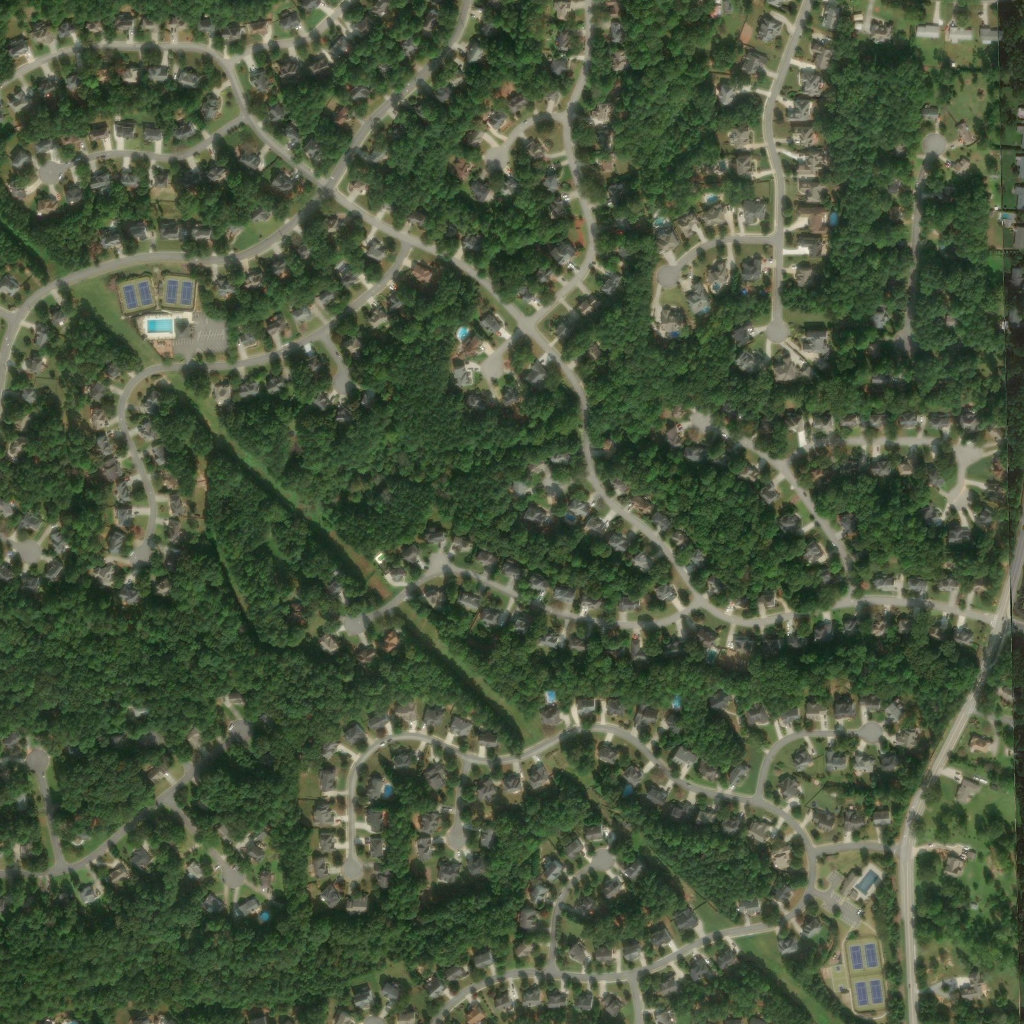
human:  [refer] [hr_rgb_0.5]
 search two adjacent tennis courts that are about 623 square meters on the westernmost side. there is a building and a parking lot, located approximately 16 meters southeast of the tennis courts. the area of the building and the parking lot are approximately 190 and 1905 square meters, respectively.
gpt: <box>[[11, 27, 14, 30, 0]]</box>